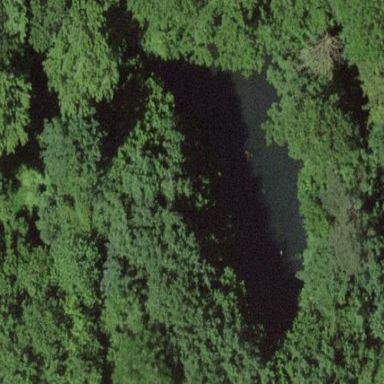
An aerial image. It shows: Pond surrounded by natural water.